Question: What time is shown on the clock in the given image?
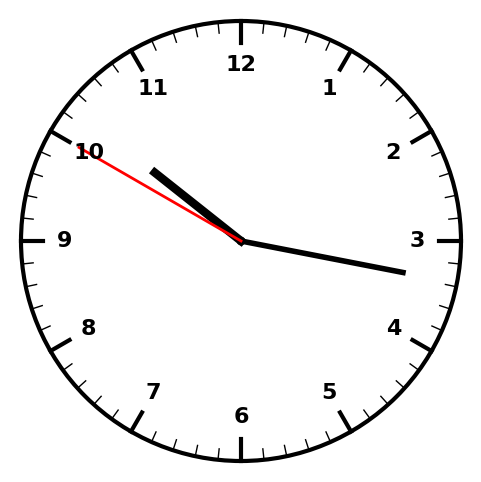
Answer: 10:16:50